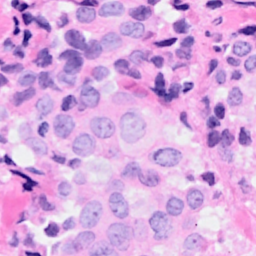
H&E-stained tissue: Breast